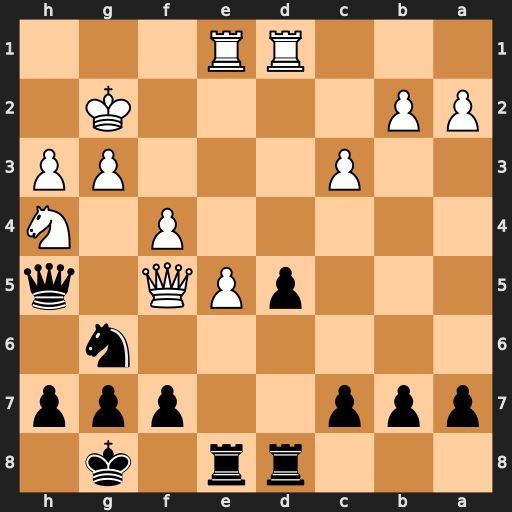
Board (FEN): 3rr1k1/ppp2ppp/6n1/3pPQ1q/5P1N/2P3PP/PP4K1/3RR3
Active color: b
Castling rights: -
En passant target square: -
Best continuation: Nxh4+ gxh4 Qxf5